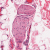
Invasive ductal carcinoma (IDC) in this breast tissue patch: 0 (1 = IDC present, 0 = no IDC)